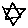
Label: star